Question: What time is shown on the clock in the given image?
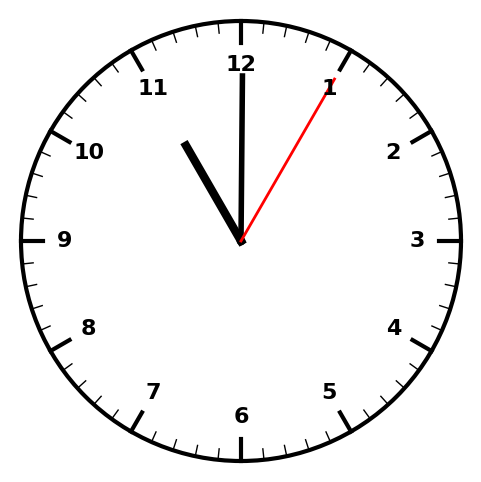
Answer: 11:00:05